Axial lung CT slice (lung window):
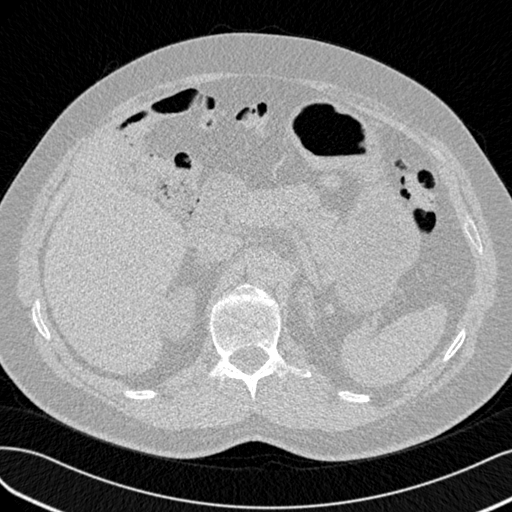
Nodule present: no